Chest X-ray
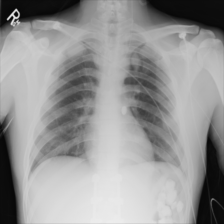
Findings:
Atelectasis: negative
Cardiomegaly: negative
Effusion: negative
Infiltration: negative
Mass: negative
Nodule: negative
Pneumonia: negative
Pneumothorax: negative
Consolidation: negative
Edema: negative
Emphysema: negative
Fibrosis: negative
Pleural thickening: negative
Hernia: negative